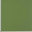
Piece: xx